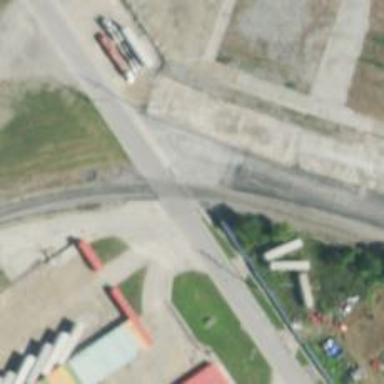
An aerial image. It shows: Crossing for the railway.